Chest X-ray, AP view. Patient: 35 years old, sex M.
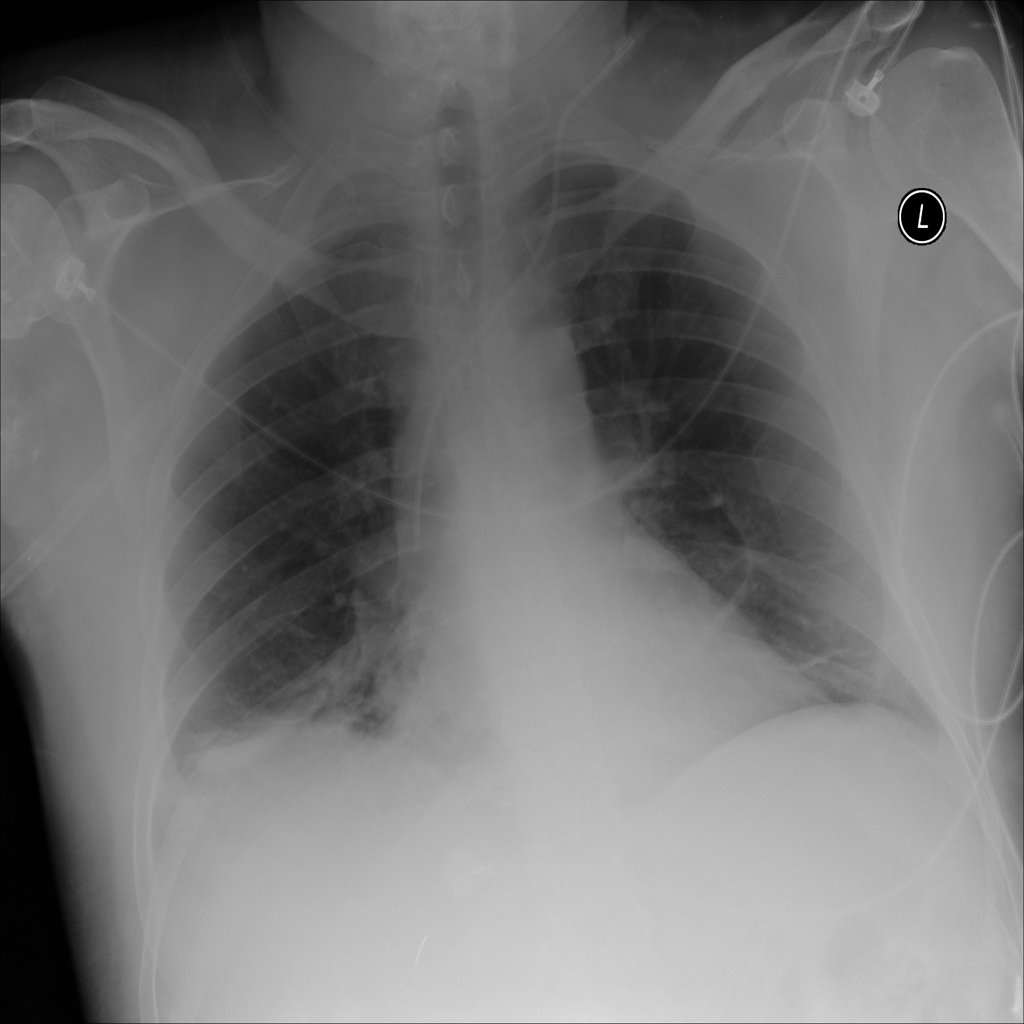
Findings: Atelectasis